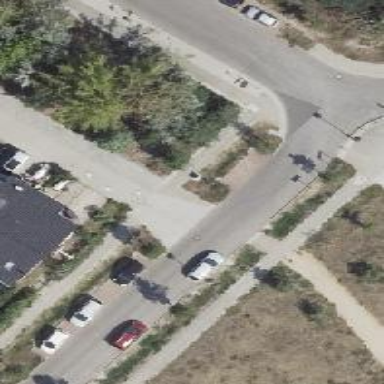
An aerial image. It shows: Residential road with separate sidewalks and parallel on-street parking on the right side. The road surface is asphalt.